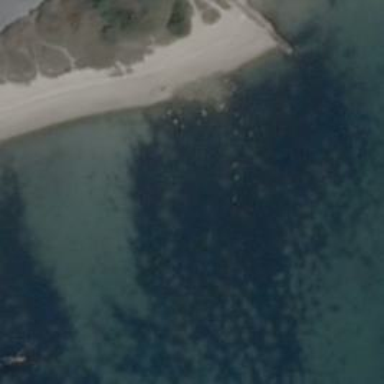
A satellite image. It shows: Rocky reef exposed during high tide.